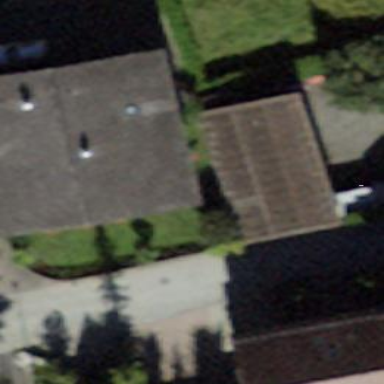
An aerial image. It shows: Garage building.